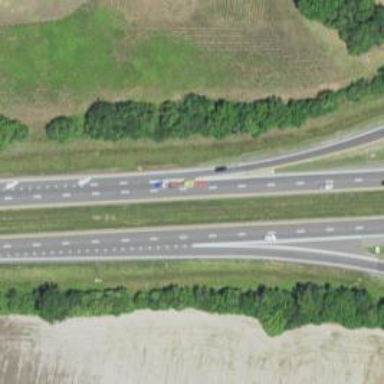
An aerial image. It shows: Motorway junction.